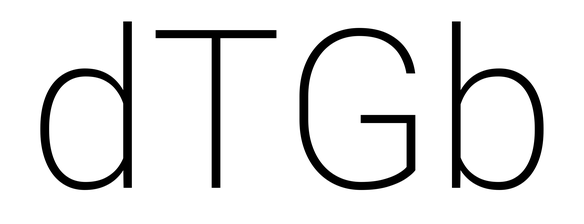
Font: Roboto_ExtraLight